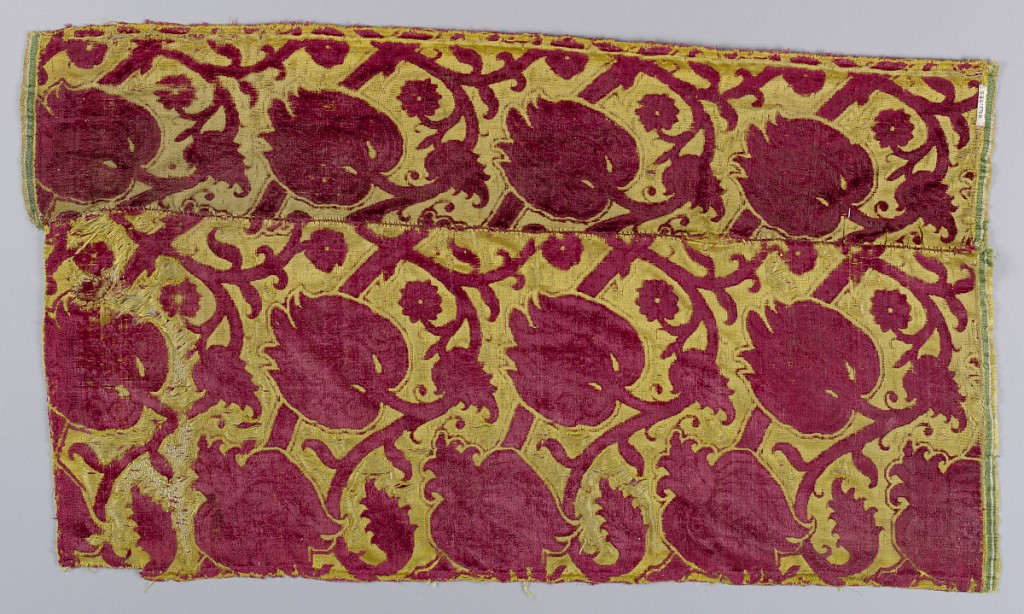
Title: Fragment
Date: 17th century
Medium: silk Technique: supplementary warp in cut and uncut pile on a satin foundation (velvet)
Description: Swinging branches with pomegranates and tulips in red on yellow. Red cut and uncut velvet design of swinging branches with tulips and foliage, on yellow satin ground. Ciselè voided satin velvet.